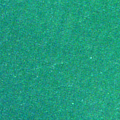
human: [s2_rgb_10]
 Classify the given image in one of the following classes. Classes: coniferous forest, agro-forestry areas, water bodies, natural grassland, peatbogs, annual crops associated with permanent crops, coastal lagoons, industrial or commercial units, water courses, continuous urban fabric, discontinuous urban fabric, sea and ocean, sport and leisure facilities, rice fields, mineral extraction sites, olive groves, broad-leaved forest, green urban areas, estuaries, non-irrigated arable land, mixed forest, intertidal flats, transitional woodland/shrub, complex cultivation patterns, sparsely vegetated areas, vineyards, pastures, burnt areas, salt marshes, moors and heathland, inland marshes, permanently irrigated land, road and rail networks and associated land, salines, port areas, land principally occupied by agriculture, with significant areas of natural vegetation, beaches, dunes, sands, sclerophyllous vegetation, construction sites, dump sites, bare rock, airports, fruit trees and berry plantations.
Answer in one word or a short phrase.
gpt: sea and ocean